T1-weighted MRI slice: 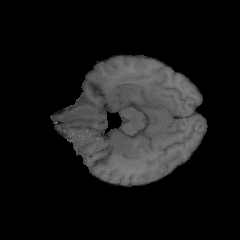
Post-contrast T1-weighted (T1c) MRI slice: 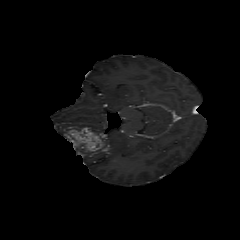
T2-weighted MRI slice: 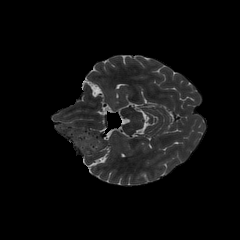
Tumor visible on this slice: yes